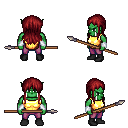
a pixel art fantasy rpg character, male body template, orc, green skin, gold chest armor, magenta pants, brunette unkempt hairstyle, white cloth bracers, black shoes, spear, four views (front, back, left, right), 2x2 character sprite sheet, small pixel art, hard edges, no anti-aliasing